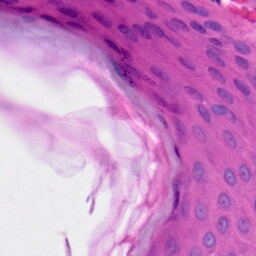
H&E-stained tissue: Skin